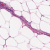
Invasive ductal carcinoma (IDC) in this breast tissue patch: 0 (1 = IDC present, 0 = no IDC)